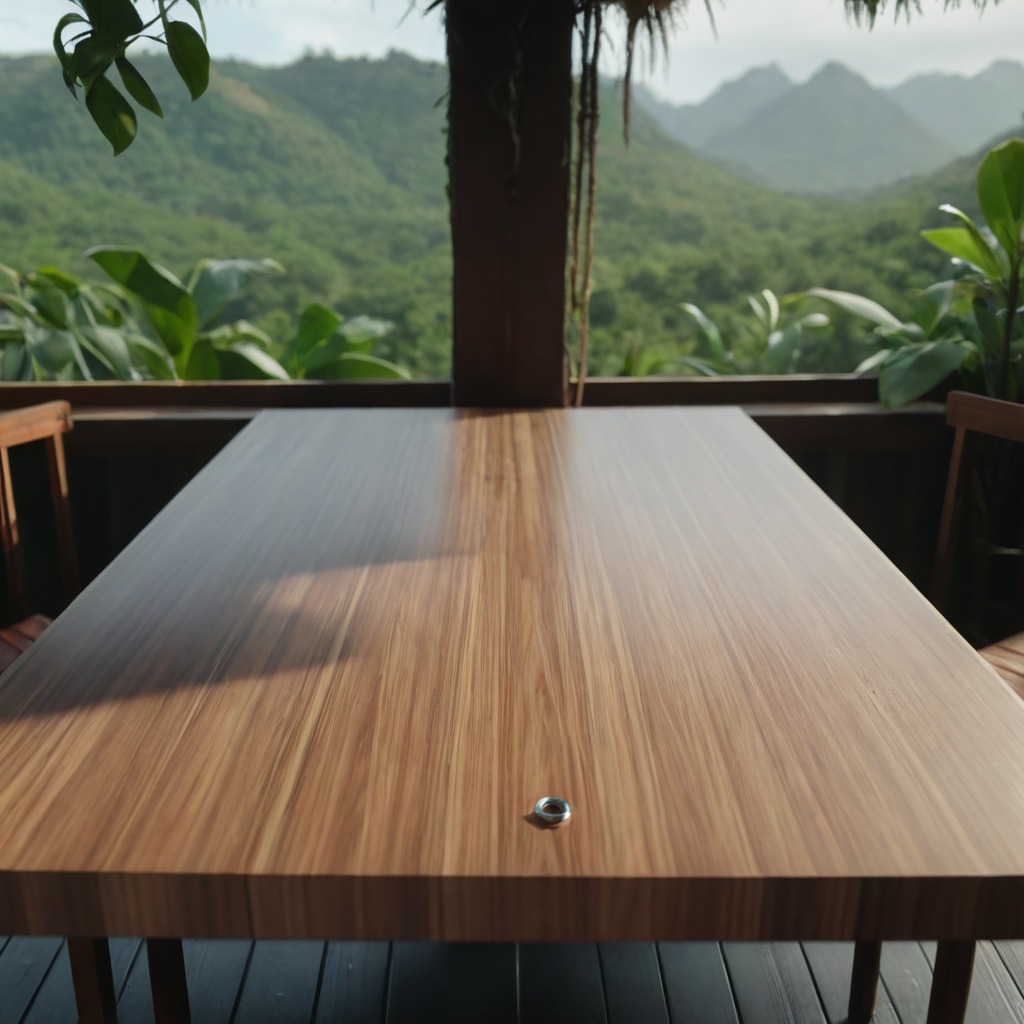
A metal nut is lying on a wooden table inside a jungle field workshop tent humid ambient light worn but